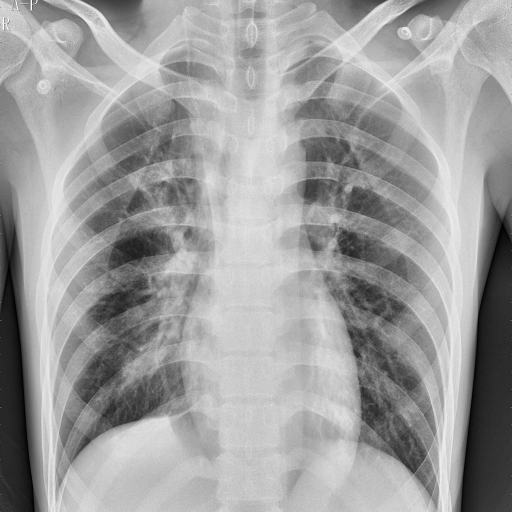
Finding: PNEUMONIA